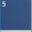
Piece: xx